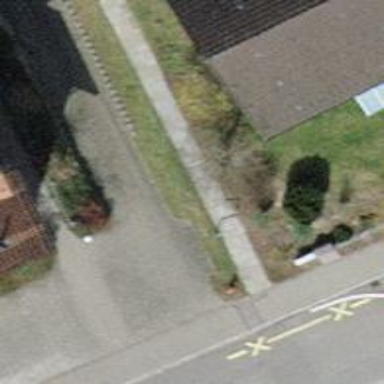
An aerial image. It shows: Cycle barrier.